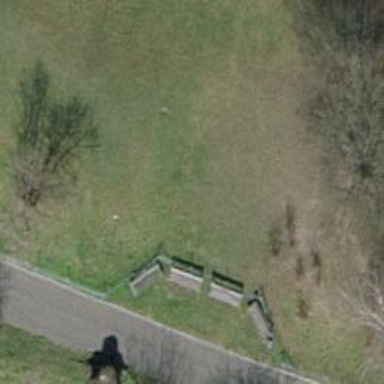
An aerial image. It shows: Bench.